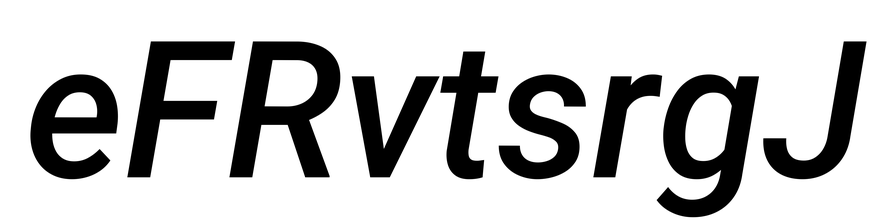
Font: Roboto-Italic_Medium_Italic